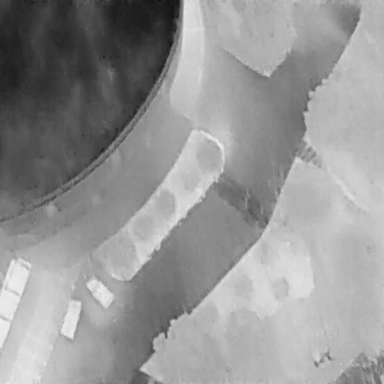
There are two OtherVehicles in the infrared image.